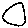
Label: moon